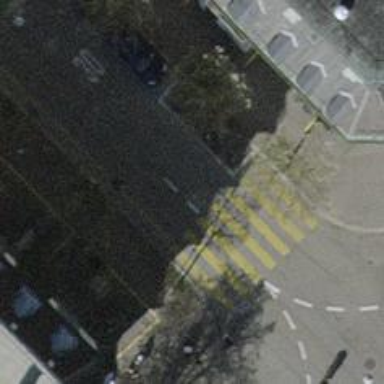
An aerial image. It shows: Bicycle parking area with bollards.